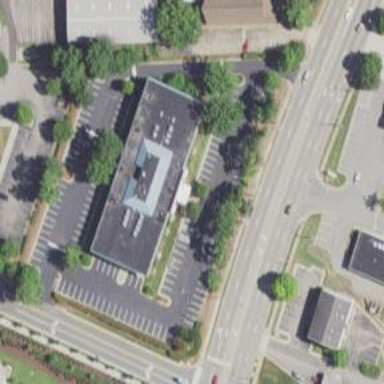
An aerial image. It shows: Commercial building.